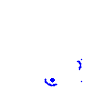
Particle: kaon